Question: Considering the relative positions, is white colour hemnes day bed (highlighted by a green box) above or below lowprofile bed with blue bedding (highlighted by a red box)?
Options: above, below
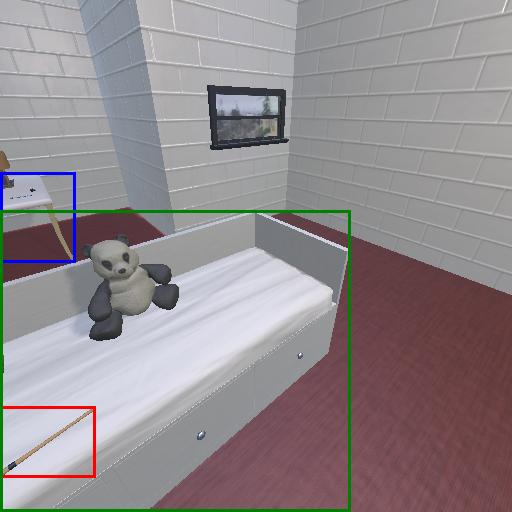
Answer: above